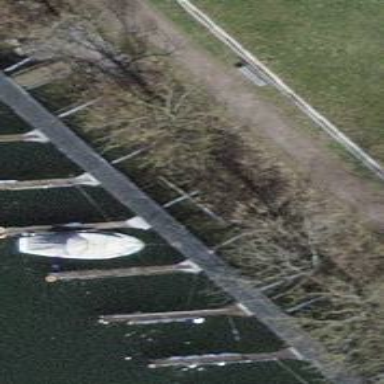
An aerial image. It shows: Metal pier with mooring facilities.